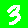
Digit: 3